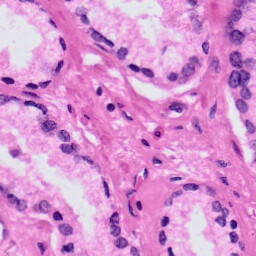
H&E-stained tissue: Prostate